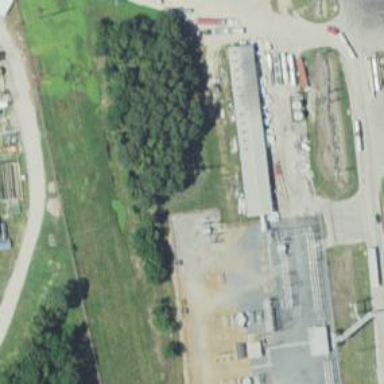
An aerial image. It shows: Generator is pictured.